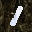
Label: 1